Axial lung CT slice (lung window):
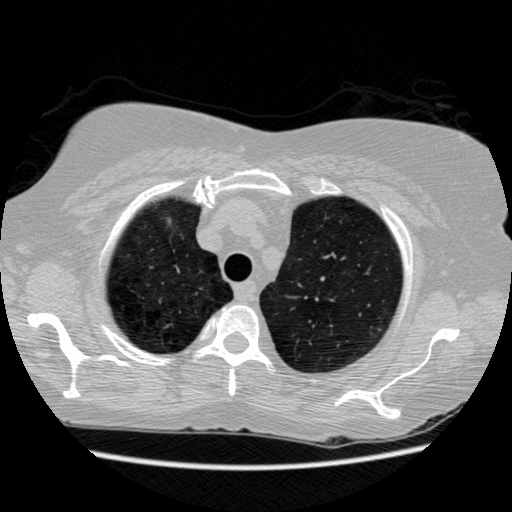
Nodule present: no